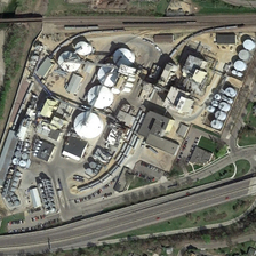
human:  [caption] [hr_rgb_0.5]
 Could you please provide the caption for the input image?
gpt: there is a factory with workshops and some columnar tanks .

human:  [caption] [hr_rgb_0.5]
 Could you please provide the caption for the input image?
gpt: these tanks stands with the complicated facilities next to roads .

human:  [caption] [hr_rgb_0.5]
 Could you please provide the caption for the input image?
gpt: Opposite the residential area, there are factories with oil tanks of different sizes between the two roads.

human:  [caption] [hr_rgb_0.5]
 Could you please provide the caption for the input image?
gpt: Opposite the residential area, a tank factory of different sizes planted two roads.

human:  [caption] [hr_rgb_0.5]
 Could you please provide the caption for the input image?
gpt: In front of a residential area, a factory with tanks of different sizes was blocked between two streets.